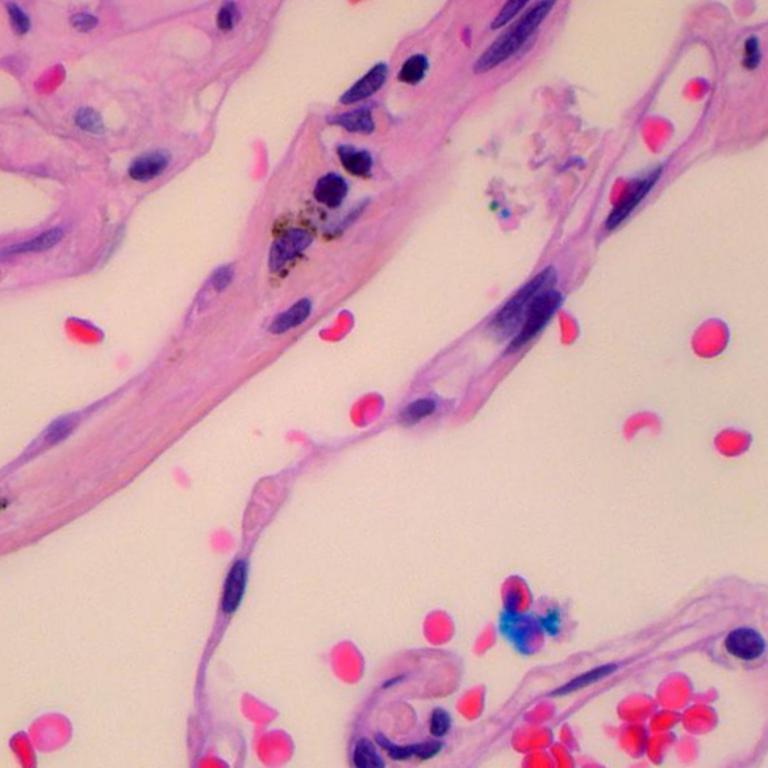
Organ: lung
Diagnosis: benign